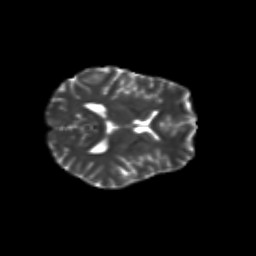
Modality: T2w
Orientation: axial
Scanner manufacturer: siemens
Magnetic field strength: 3 T
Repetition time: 9.2 s
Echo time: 0.084 s